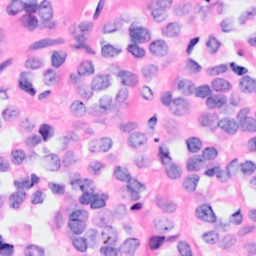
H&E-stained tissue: Breast